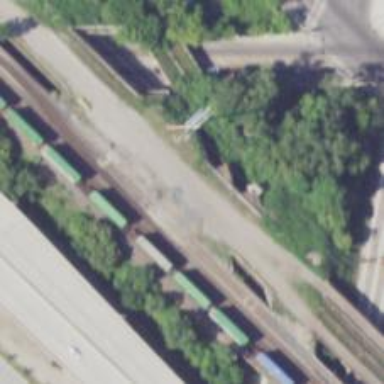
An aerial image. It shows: Abandoned railway.